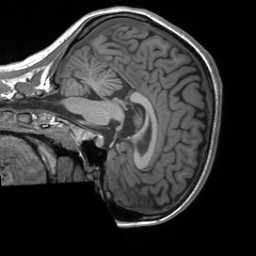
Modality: T1w
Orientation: sagittal